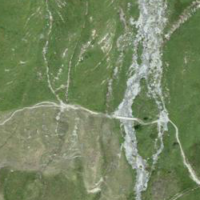
EUNIS habitat code: 26
Species observed at this site:
Plebejus argus
Geum rivale
Centaurea scabiosa
Chamaenerion fleischeri
Plantago major
Dactylorhiza majalis
Hieracium villosum
Saxifraga aizoides
Tussilago farfara